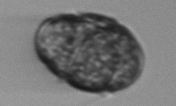
Label: Margalefidinium